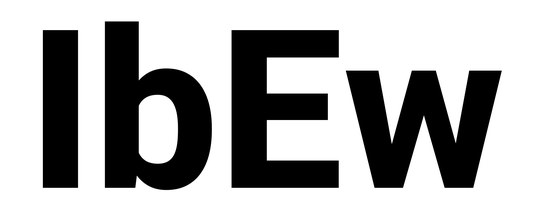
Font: Roboto_ExtraBold